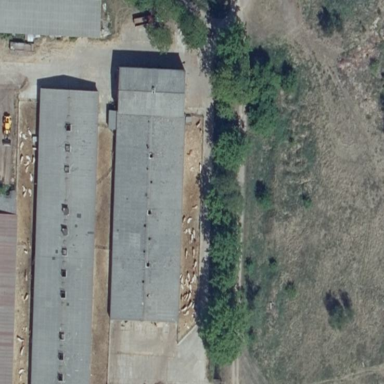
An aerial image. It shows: Farmyard area.